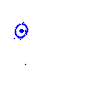
Particle: proton